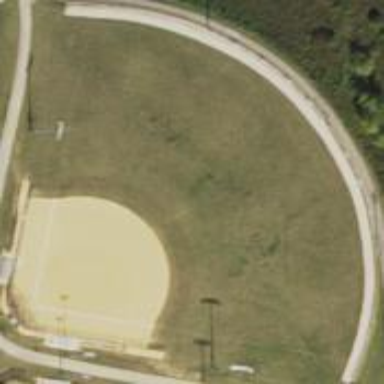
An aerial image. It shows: Baseball pitch for leisure land activities.